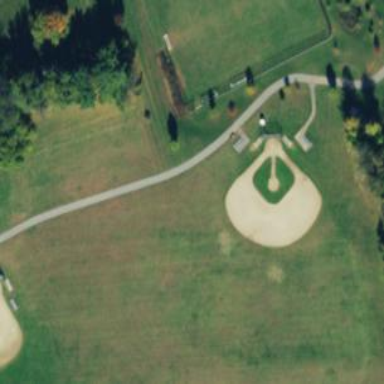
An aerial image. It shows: Baseball pitch for leisure land.